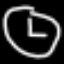
Label: clock